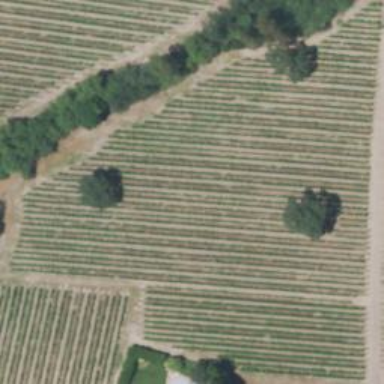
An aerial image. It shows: Vineyard where grapes are grown.